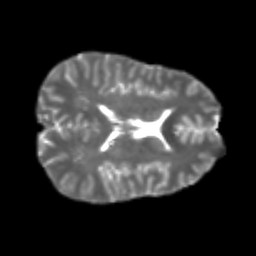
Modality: T2w
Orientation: axial
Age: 22
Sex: male
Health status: healthy
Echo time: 0.074 s